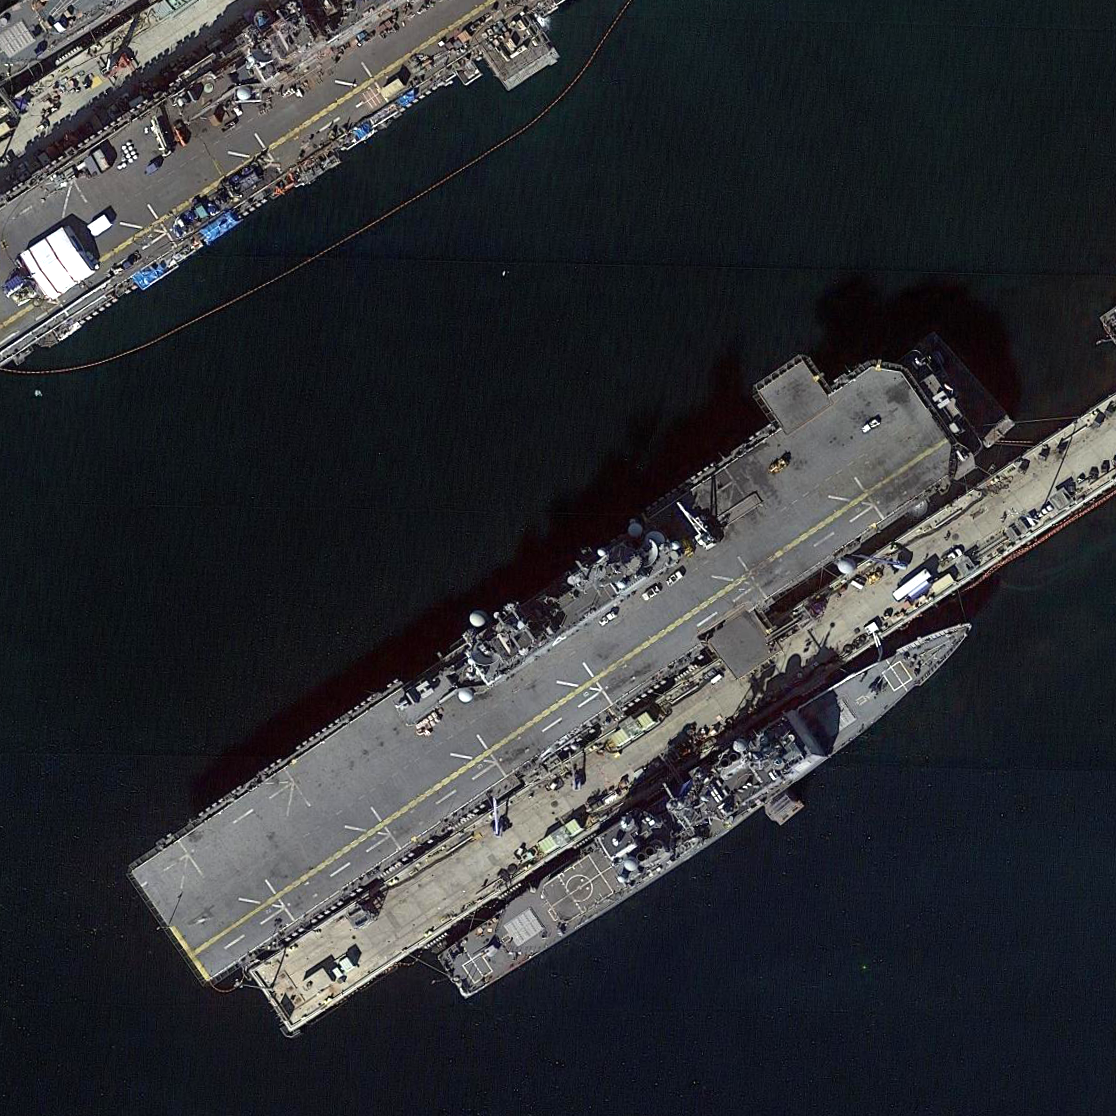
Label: assault